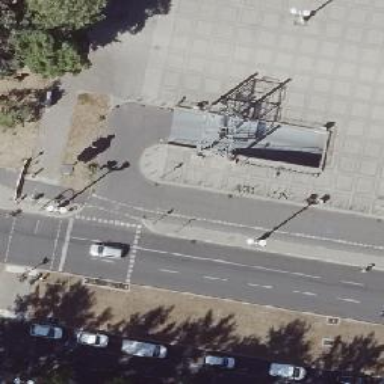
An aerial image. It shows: Asphalt service road with lane for cycles on the left and parking lane on the right. There is dashed line separating the cycle lane from the parking lane.